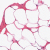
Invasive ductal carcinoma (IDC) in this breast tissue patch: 0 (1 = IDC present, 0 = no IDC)